Question: Here is what I have in CSS:
'''
table.defaultTable
{
border-style: Solid;
border-width: thin;
text-align: center;
border: 1px;
}
'''
This is what it the table looks like:

As you can see, the cells inside the table do not have a solid border around them.
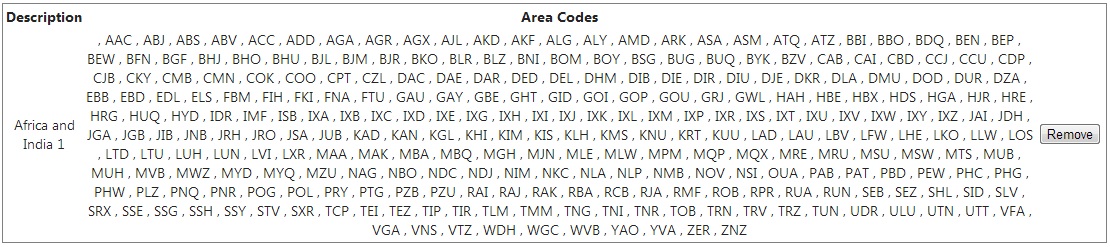
Answer: '''
table.defaultTable td
{
border: 1px solid black;
}
'''
This will put a border around each cell in your 'defaultTable'. However, there will be space between them. To remove that space, you also need the following:
'''
table.defaultTable { border-collapse: collapse; }
'''
<URL>